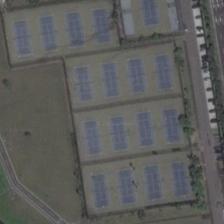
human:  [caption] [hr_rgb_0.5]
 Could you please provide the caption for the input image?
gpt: there are several rectangular sites, each of which has several tennis courts .

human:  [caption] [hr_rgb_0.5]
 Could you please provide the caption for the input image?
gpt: many tennis courts are surrounded by meadow .

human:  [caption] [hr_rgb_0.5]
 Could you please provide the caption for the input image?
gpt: many tennis courts are near to a road .

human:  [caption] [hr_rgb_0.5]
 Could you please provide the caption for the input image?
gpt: many tennis courts are next to a road .

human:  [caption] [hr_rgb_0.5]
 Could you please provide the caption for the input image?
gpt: many tennis courts are next to a road .